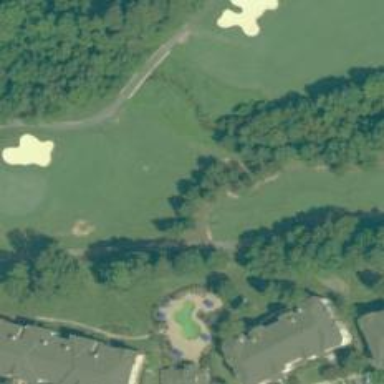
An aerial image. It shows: Path for both roads and golfers.